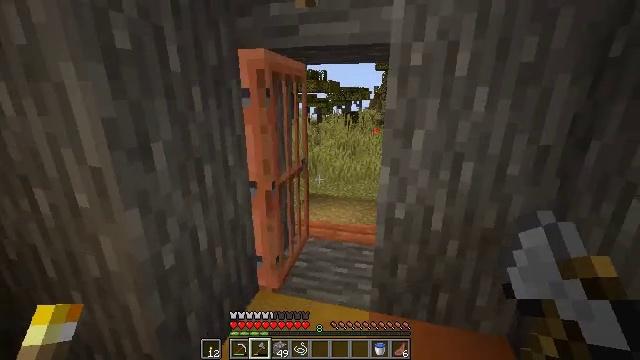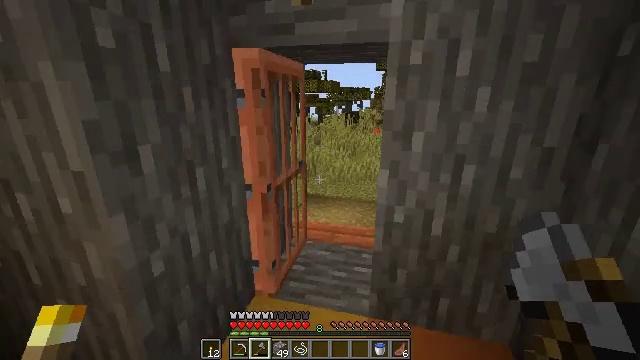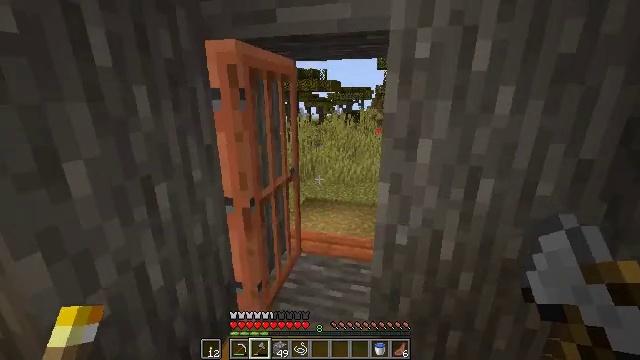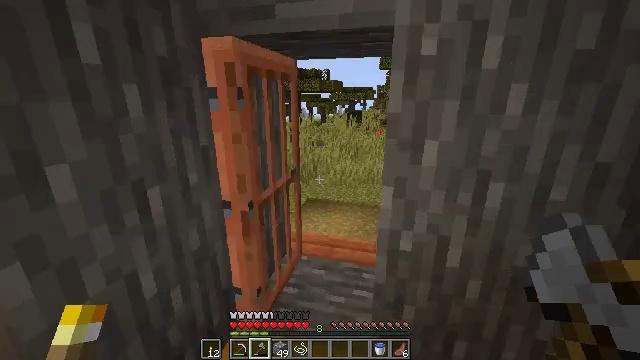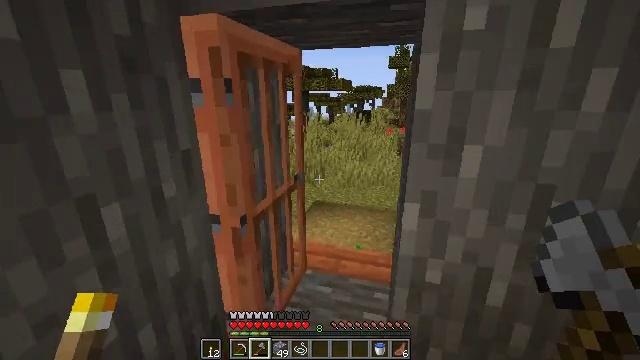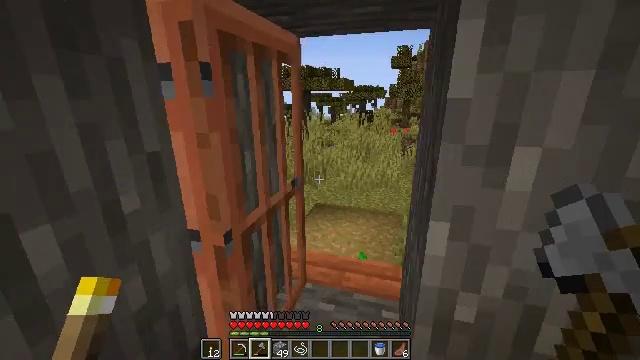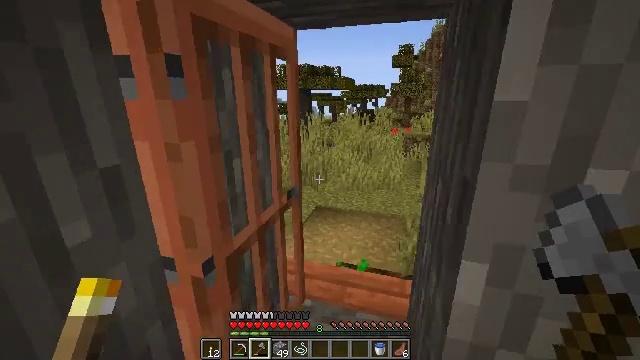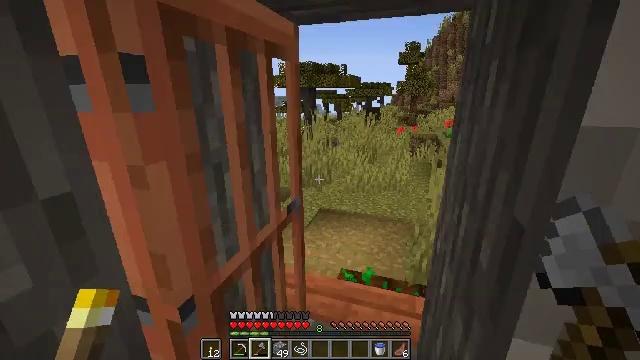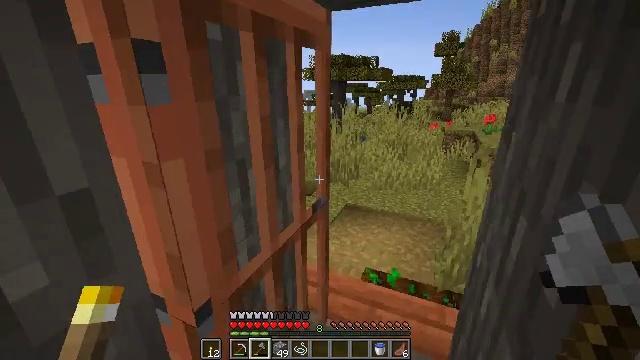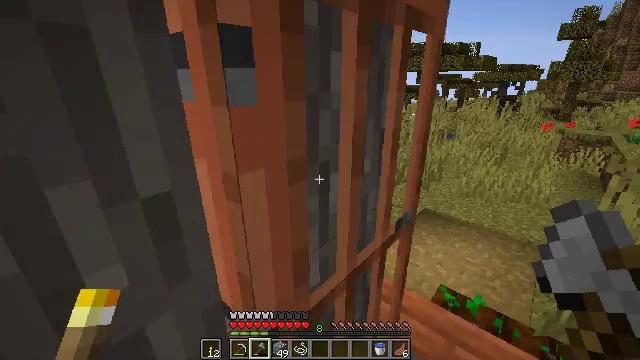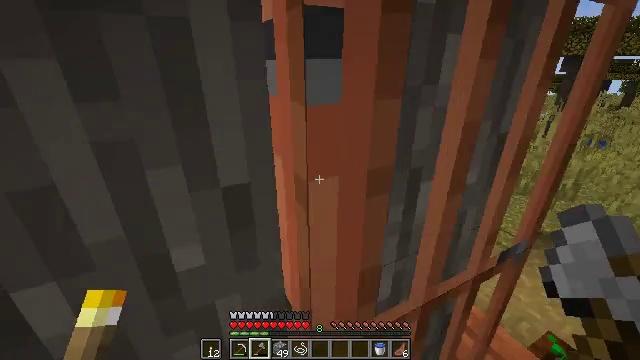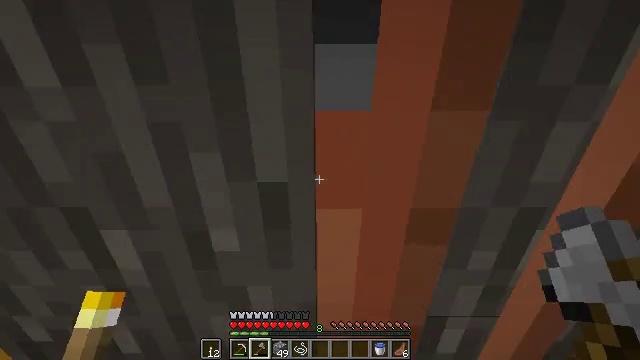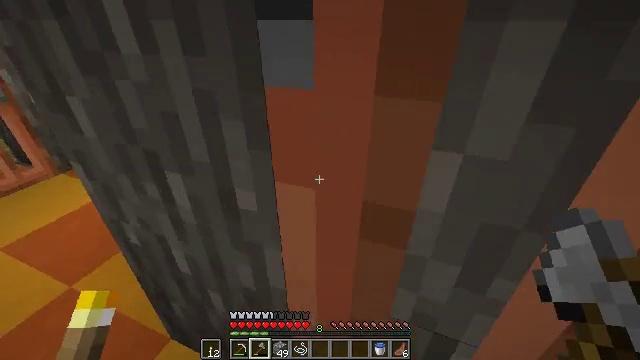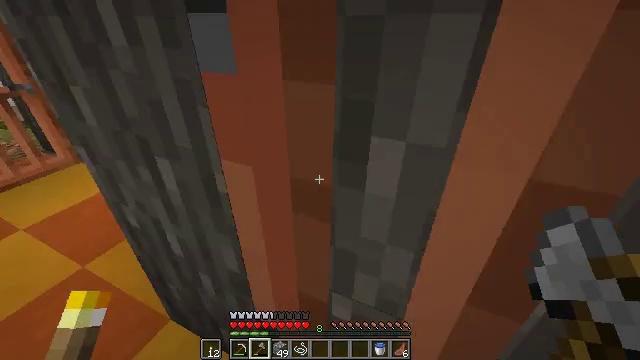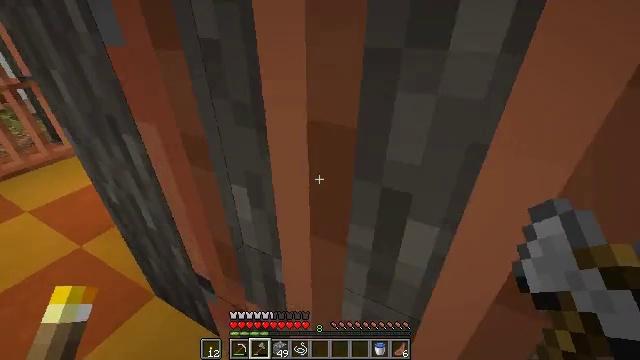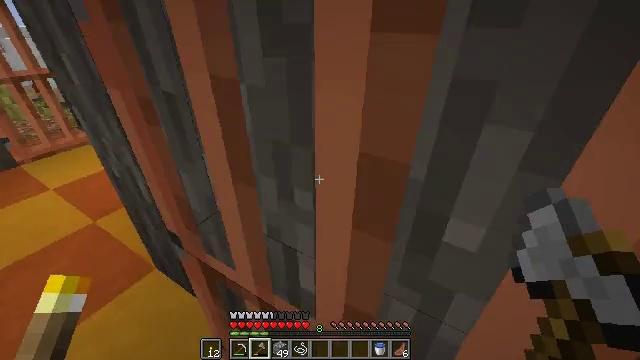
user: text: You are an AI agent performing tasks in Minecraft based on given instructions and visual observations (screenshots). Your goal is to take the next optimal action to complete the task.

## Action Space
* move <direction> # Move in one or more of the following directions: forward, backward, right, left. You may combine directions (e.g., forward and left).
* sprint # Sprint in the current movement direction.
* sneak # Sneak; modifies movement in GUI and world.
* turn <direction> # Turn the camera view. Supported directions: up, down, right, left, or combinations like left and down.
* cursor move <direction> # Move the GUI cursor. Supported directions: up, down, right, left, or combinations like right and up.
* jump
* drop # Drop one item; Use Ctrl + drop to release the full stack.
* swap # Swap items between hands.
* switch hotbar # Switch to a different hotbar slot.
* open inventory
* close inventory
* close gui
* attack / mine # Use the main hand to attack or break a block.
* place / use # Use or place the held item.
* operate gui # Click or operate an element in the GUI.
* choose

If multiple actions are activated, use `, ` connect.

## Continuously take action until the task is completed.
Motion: motion action
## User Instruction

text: Mine the orange carpet to pick it up.
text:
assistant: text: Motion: move forward, attack / mine
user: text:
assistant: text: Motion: move forward, attack / mine
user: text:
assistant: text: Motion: move forward, attack / mine
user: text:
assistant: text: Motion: move forward, turn left, attack / mine
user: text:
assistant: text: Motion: move forward, attack / mine
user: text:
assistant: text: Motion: move forward, attack / mine
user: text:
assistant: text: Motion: move forward, turn left, attack / mine
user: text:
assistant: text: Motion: move forward, turn left and down, attack / mine
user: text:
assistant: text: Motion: move forward, turn left and down, attack / mine
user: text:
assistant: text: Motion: move forward and move right, turn left and down, attack / mine
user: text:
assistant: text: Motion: move forward and move right, turn left and down, attack / mine
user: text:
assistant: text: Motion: move right, turn left and down, attack / mine
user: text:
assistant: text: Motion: move right, turn left, attack / mine
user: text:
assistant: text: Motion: move right, turn left, attack / mine
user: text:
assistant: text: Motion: move right, turn left, attack / mine
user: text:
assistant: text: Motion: move right, turn left, attack / mine
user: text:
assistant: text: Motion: turn left, attack / mine
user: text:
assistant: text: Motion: turn right, attack / mine
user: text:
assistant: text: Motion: turn right and up, attack / mine
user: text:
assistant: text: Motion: turn right and down, attack / mine
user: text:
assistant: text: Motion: turn right and down, attack / mine
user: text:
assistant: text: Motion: turn left, attack / mine
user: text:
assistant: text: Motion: turn left, attack / mine
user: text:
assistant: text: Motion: move forward, attack / mine
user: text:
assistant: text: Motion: move forward and move left, attack / mine
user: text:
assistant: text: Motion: move forward and move left, attack / mine
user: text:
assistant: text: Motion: move forward and move left, turn left, attack / mine
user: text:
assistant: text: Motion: move forward and move left, attack / mine
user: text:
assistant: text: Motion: move forward and move left, turn right, attack / mine
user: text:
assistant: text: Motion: move forward and move left, turn right, attack / mine